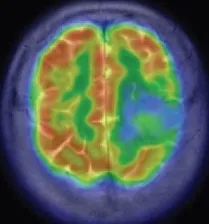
A 73-year-old woman confirmed the diagnosis of brain metastases. (C) Axial FDG PET fused with FSE T2WI showed the corresponding peritumoral edema with hypometabolism.
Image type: radiology (pet)